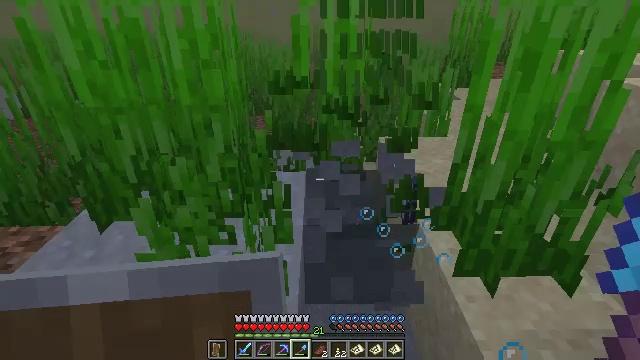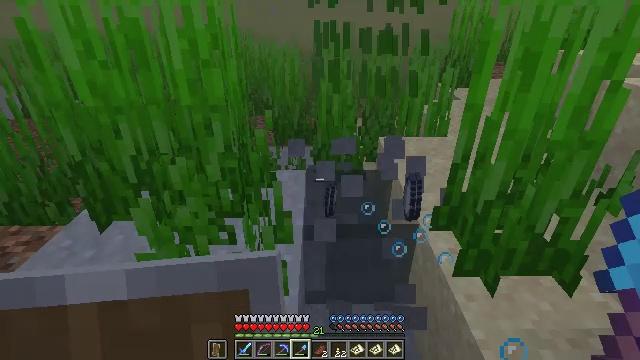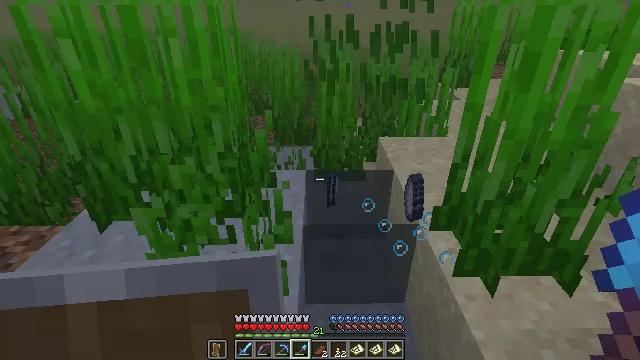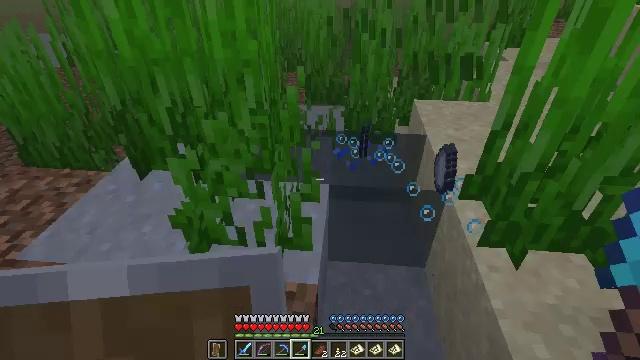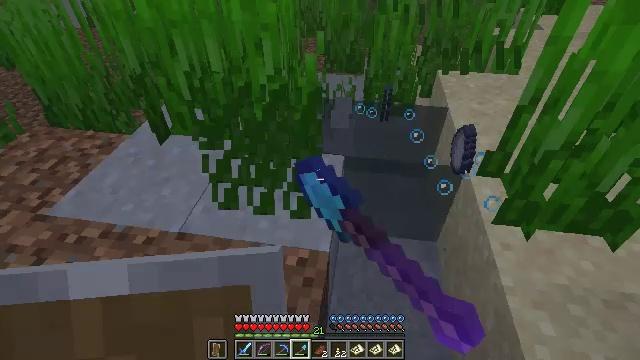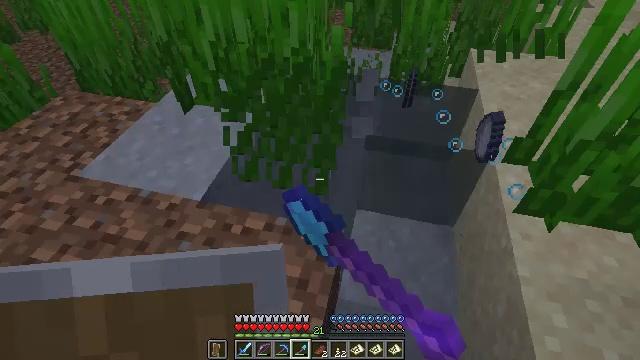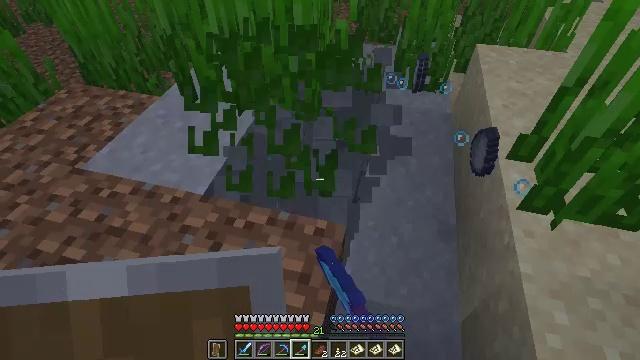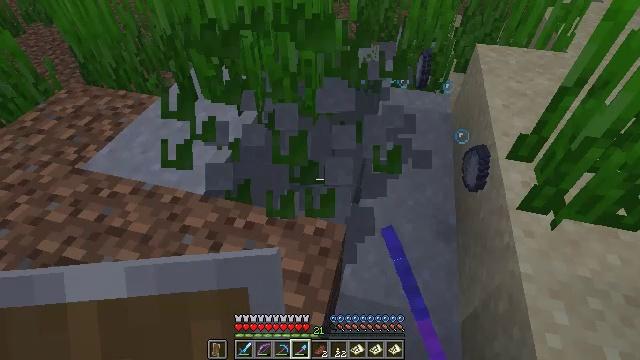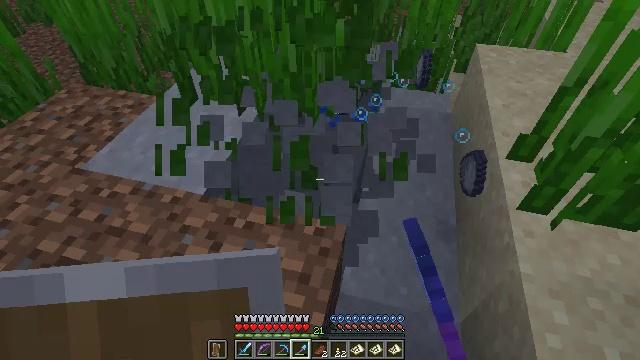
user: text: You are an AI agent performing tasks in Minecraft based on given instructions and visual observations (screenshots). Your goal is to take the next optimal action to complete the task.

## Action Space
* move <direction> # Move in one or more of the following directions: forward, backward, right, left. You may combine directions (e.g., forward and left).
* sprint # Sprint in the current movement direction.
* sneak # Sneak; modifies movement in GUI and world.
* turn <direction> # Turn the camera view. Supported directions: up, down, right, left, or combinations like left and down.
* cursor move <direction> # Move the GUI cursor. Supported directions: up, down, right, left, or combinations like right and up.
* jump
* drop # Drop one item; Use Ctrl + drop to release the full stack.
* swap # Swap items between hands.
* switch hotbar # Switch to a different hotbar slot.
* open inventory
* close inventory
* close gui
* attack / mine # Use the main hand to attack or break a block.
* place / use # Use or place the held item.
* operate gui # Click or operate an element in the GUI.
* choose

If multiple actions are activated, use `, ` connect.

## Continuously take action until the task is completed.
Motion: motion action
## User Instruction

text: Clear the seagrass to get an item.
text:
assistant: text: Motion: attack / mine
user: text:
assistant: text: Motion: attack / mine
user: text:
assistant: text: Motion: turn left and down, attack / mine
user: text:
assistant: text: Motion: turn left and down, attack / mine
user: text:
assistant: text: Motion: turn left and down, attack / mine
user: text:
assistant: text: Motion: attack / mine
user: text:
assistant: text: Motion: attack / mine
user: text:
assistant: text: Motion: attack / mine
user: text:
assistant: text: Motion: attack / mine